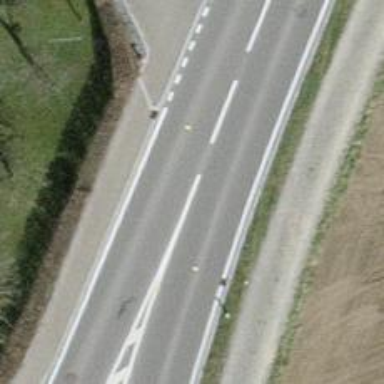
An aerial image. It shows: Primary highway with asphalt surface and separate sidewalk.